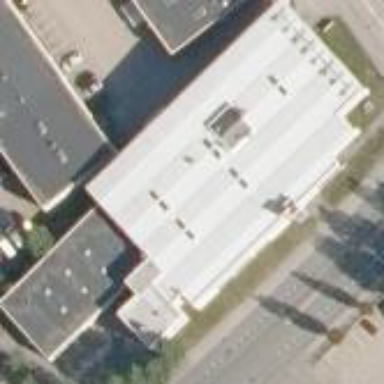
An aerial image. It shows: Retail building.